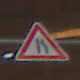
Verkehrszeichen: EinseitigVerengteFahrbahnRechts
Umgebung: Roofed, Suburban
Tageszeit: SunriseSunset
Wetter: Clear
Licht: Natural
Jahreszeit: NotSpecified
Kontrast: MediumContrast